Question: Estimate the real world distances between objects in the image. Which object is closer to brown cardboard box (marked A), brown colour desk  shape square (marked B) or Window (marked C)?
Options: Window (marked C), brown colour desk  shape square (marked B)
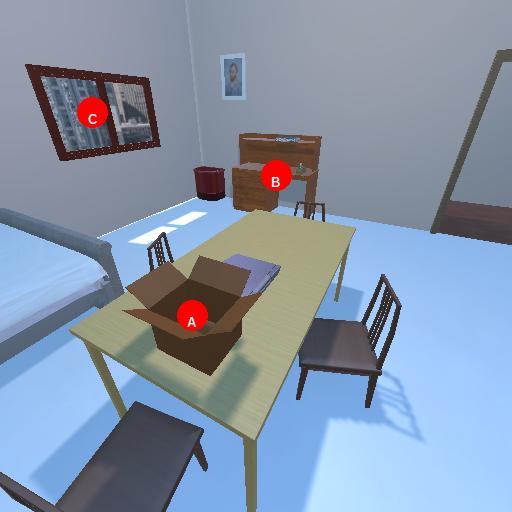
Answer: Window (marked C)